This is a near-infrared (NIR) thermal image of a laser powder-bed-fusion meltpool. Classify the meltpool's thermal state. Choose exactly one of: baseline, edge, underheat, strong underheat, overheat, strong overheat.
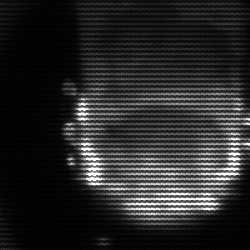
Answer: baseline